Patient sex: M
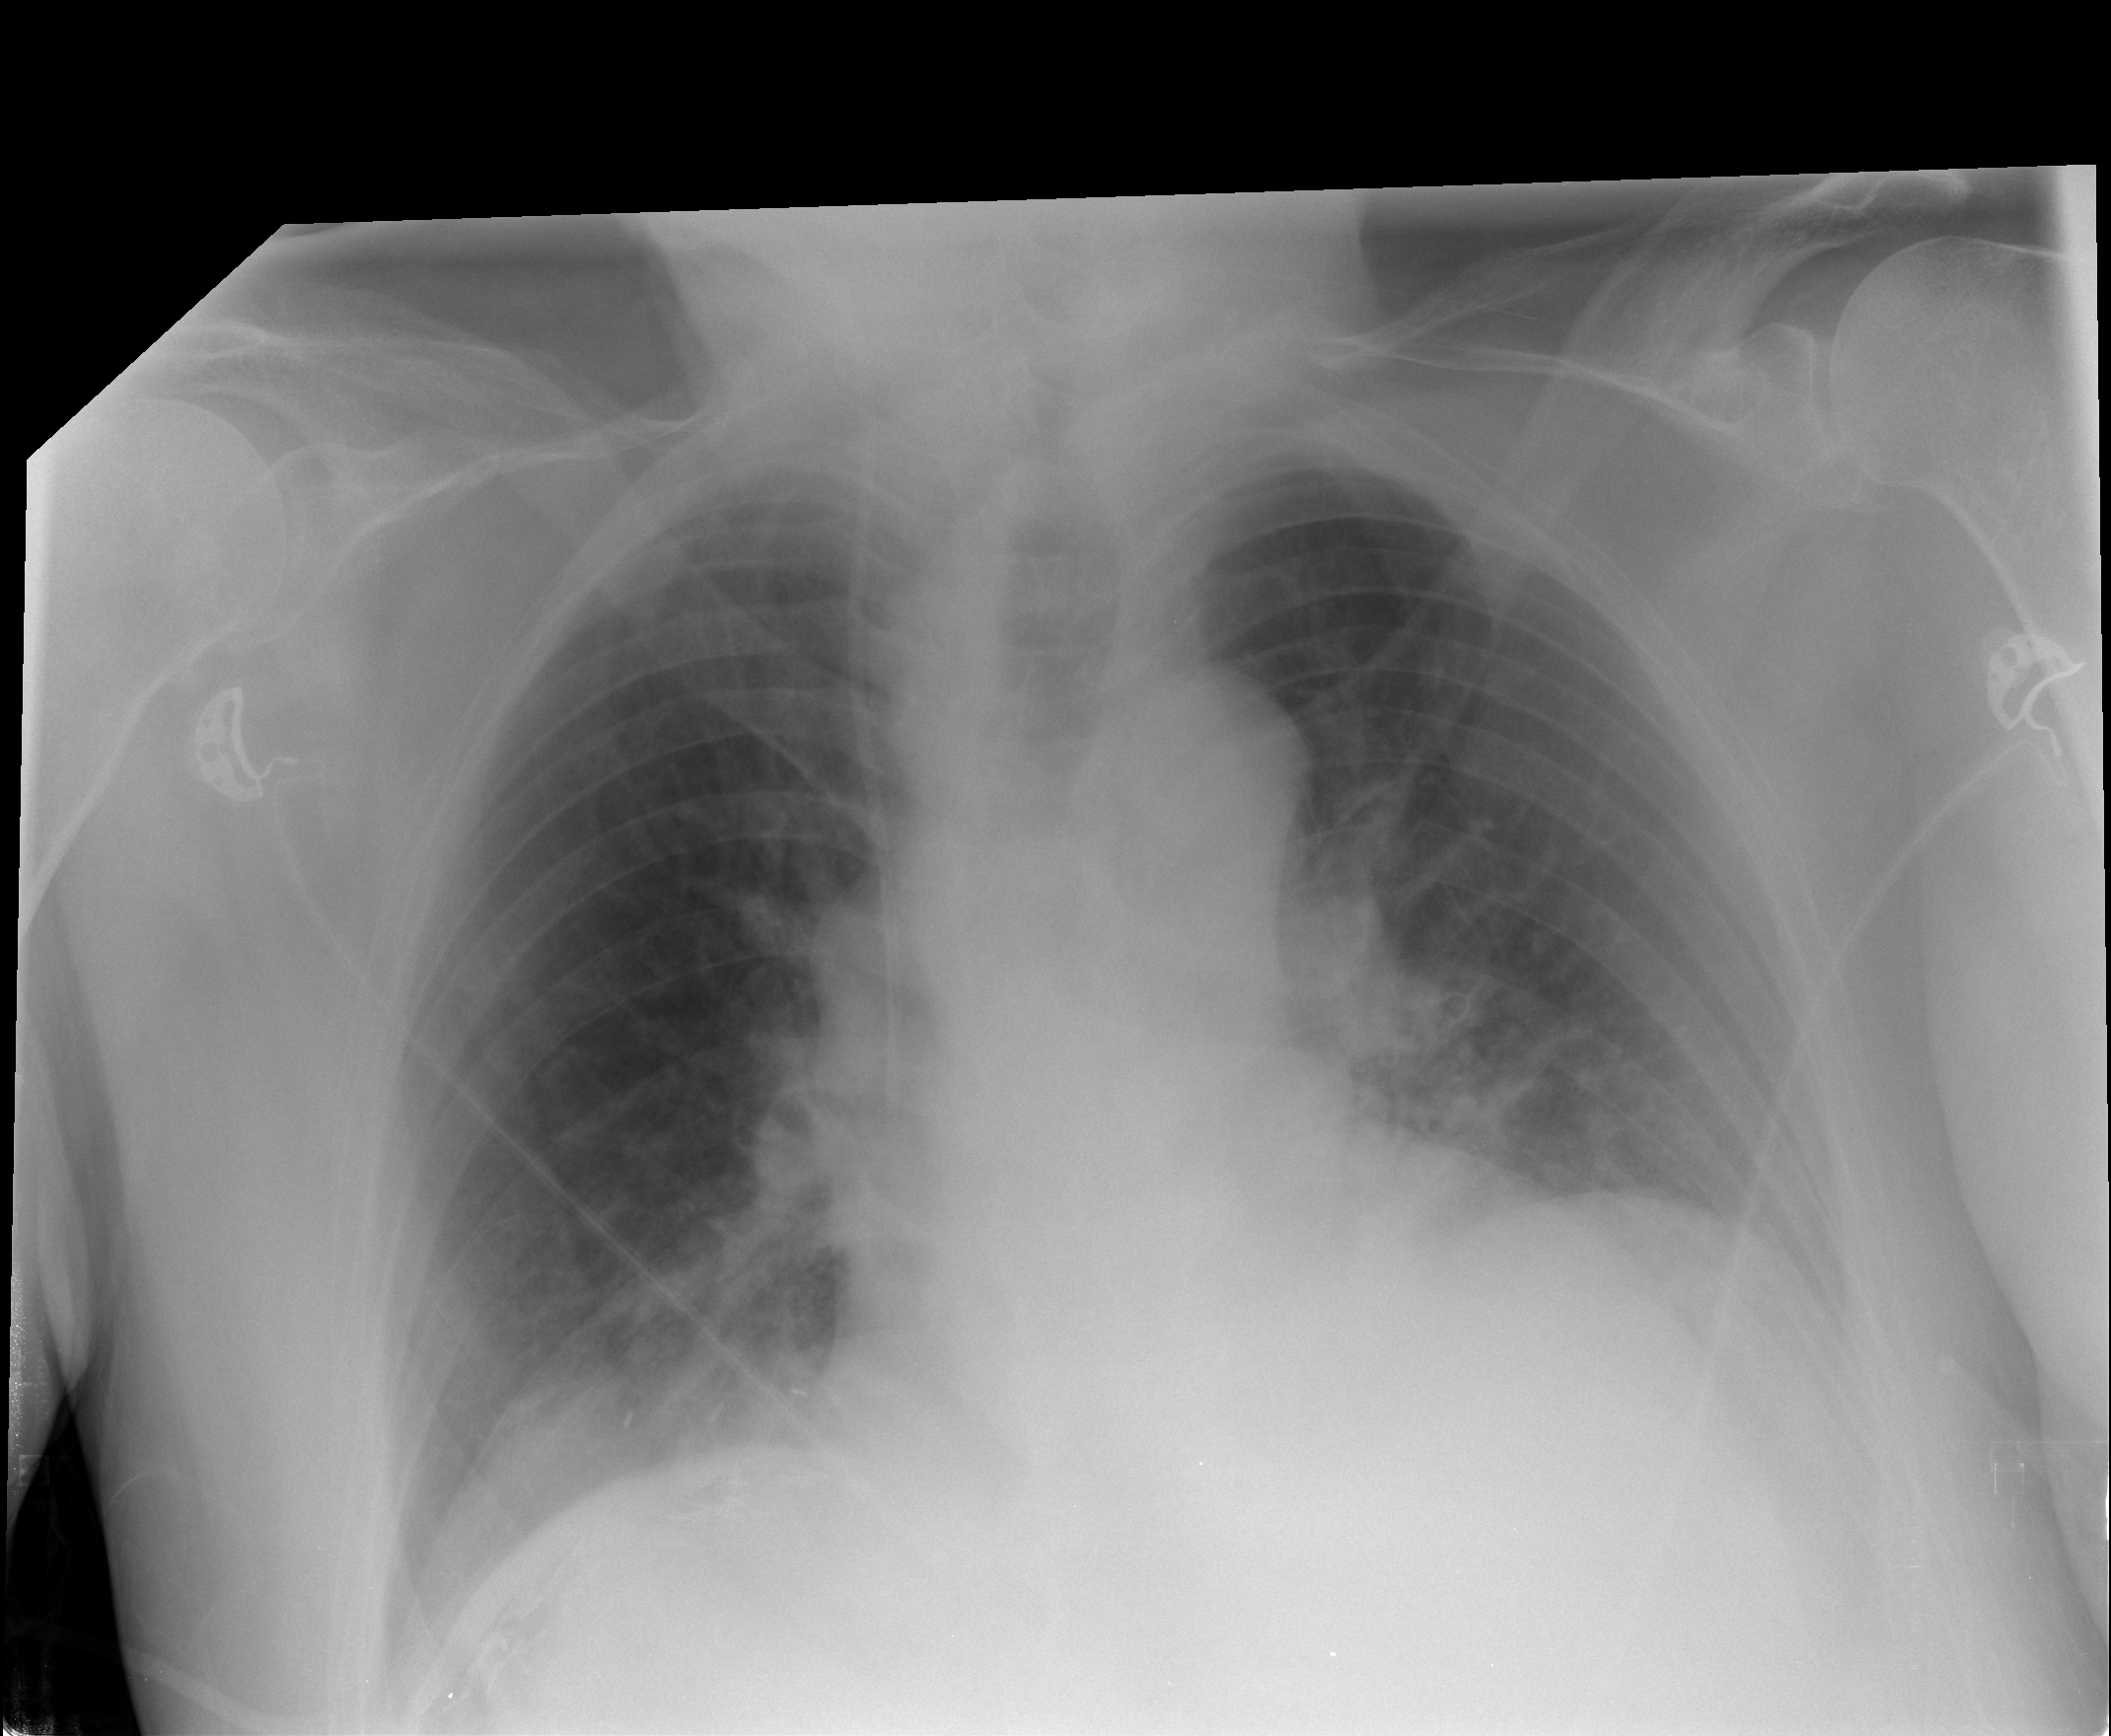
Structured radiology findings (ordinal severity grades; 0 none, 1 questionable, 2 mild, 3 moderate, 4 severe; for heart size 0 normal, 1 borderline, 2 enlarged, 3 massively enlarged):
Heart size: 0
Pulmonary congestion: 0
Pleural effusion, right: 0
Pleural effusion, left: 0
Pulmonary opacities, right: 0
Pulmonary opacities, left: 0
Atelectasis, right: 1
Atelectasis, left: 0